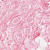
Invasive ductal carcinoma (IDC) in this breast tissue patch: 0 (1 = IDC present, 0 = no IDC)